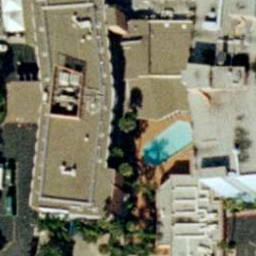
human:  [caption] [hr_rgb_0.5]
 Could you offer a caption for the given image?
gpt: Many buildings are crowded in a mess .

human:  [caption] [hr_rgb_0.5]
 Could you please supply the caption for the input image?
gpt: Many buildings are crowded together .

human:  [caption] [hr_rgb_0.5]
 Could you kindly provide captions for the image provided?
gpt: Lots of buildings are crowded together with a blue swimming pool .

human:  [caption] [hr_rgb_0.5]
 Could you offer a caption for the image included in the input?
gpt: There are lots of buildings and a swimming pool .

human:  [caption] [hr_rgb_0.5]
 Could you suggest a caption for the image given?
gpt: There are lots of buildings with a swimming pool .